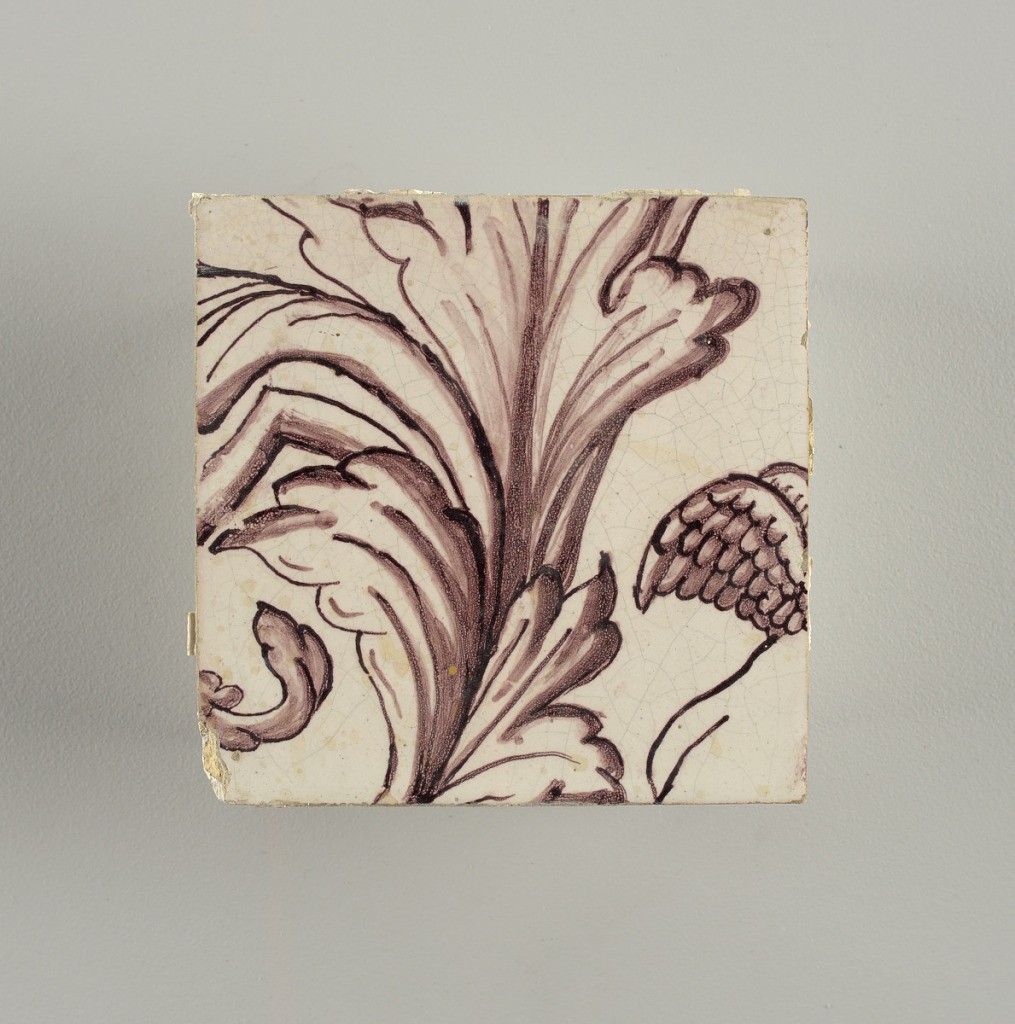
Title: Tile
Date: ca. 1725
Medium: Tin-glazed earthenware, underglaze manganese decoration
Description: Tile from upright rectangular panel of tiles; dark purple (manganese) on white ground showing arched framework; oval cartouche bearing double monogram (probably Lubert Adolf Torck), supported by pair of nude amors; pair of small amors holding crown above, borne by pair of female terms; surrounded by leafscrolls and foliations, with pair of flower-filled urns; top center, lunetted amor's head pendented with rosetted lattice cartouche.

To be used in Rozendaal Castel. Intended to be viewed inset into a wall- indicated by the inclusion of a trompe-l'oeil marbleized edge that surrounds three sides of the panel.